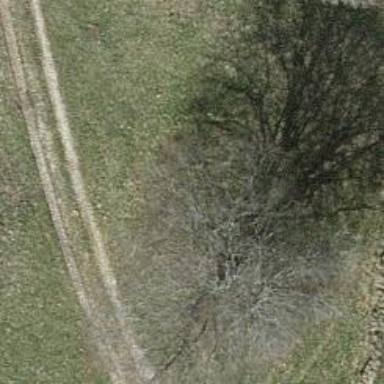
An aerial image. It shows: Single tag "natural: tree."